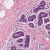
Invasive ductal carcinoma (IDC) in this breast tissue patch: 0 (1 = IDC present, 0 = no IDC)